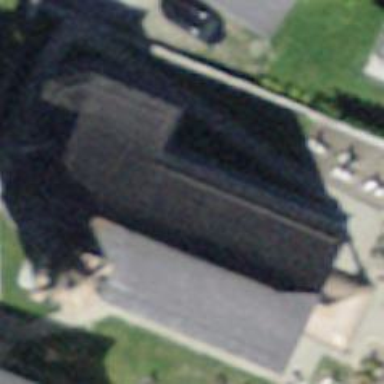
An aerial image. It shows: Building that serves as place of worship.